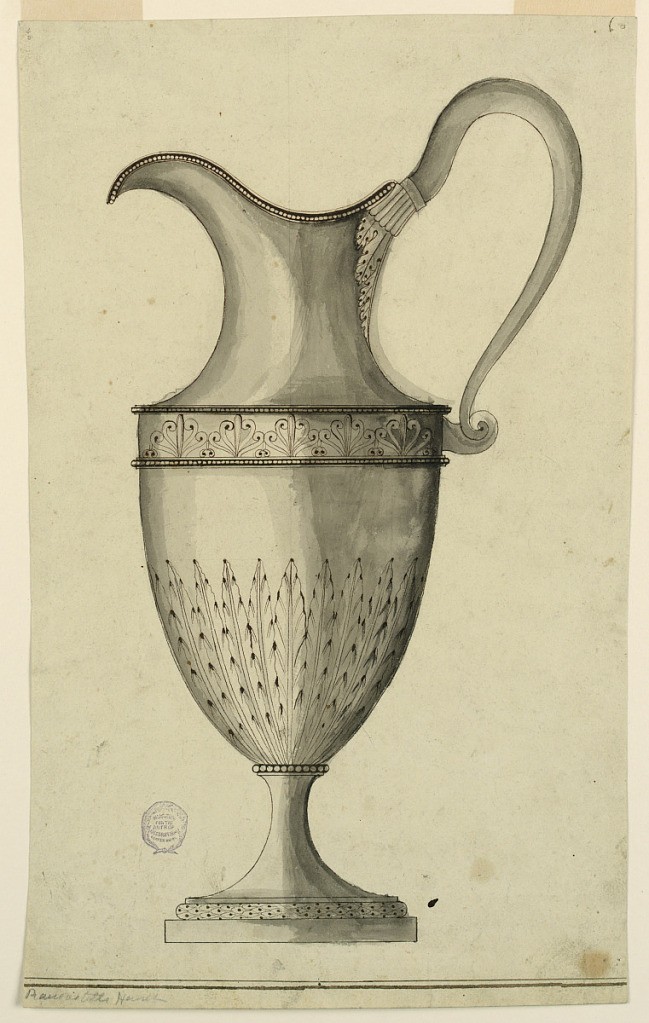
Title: Pitcher
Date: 1830
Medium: Pen and ink, brush and wash on paper
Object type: Drawing
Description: Helmet shaped ewer on a square base. Leaves rise vertically at the bottom.